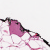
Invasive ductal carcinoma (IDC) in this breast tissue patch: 0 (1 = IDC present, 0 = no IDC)